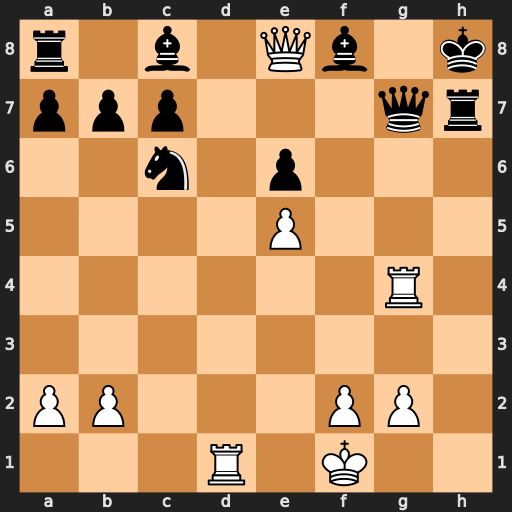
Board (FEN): r1b1Qb1k/ppp3qr/2n1p3/4P3/6R1/8/PP3PP1/3R1K2
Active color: w
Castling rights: -
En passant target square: -
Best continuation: Rxg7 Kxg7 Rd3